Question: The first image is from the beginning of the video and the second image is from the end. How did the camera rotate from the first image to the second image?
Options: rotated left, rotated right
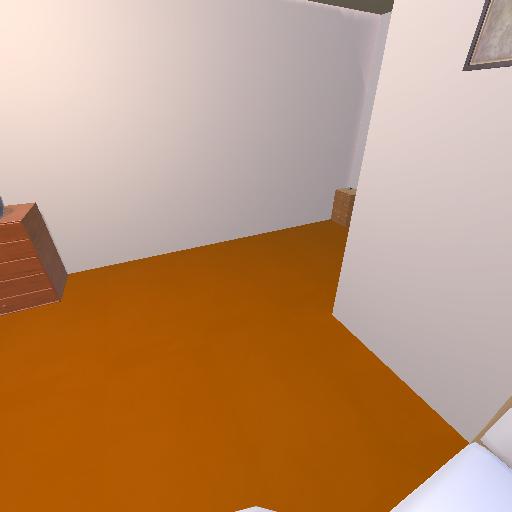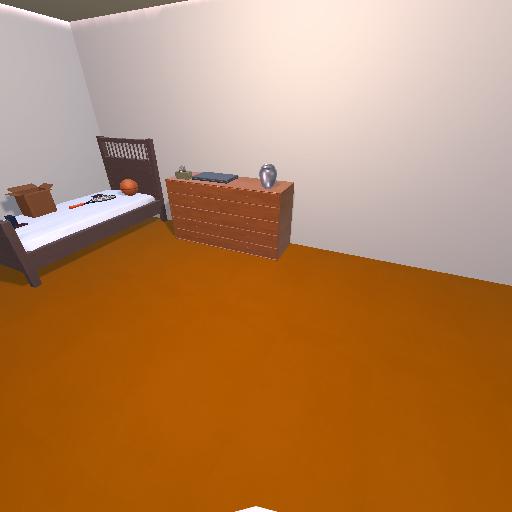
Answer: rotated left